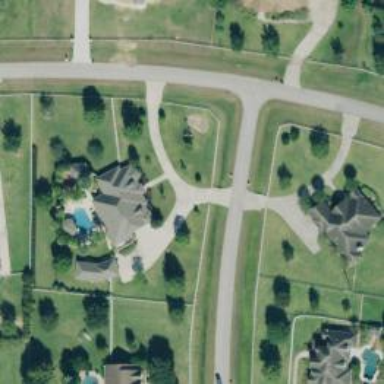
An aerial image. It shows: Driveway.